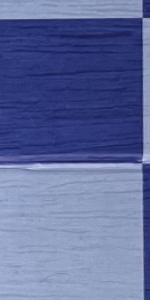
Label: Empty